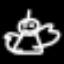
Label: angel